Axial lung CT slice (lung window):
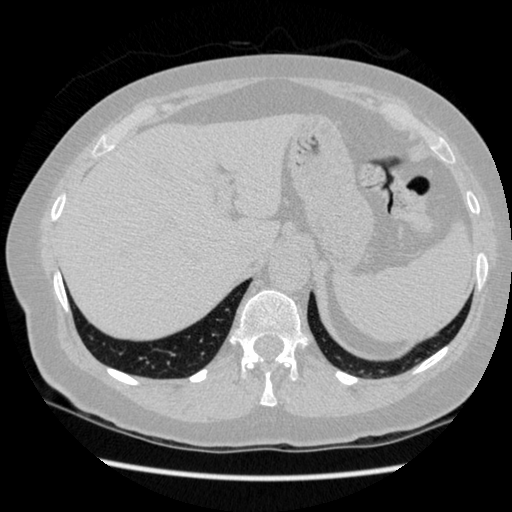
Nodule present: no